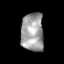
Tissue: prostate
Cell type: Epithelial cells
Senescence score: 0.355
Nuclear area (px): 849
Mean DAPI intensity: 160.804